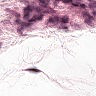
Metastatic tissue present: no